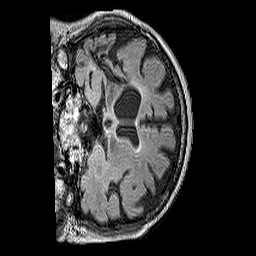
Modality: FLAIR
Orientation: coronal
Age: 67
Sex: female
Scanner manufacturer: siemens
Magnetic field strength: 3 T
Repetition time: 6 s
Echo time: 0.388 s